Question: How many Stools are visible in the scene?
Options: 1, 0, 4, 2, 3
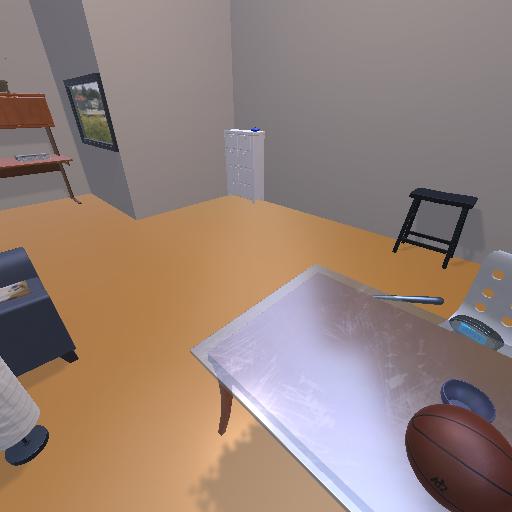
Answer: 1